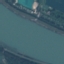
Land use / land cover: River